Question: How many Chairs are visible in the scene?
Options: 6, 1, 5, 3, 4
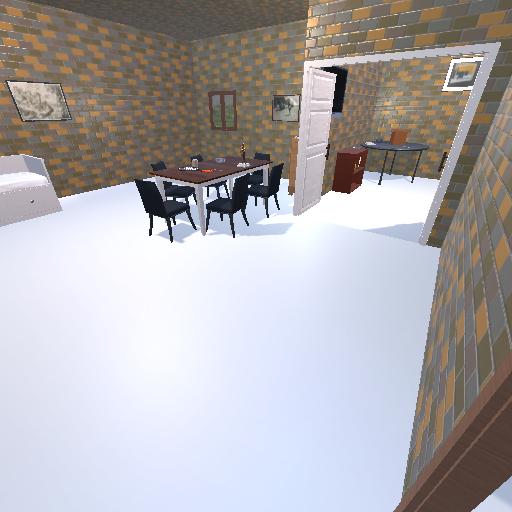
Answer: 6